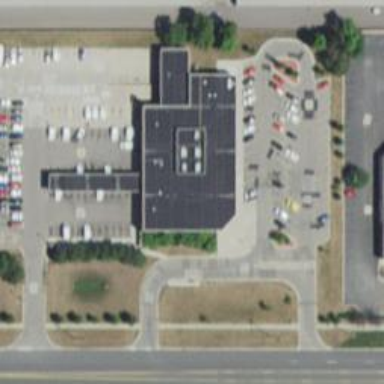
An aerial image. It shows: Post office.